Question: I'm trying to style a list with the following effect:

I can achieve this using :after, but that's only if the list's overflow-y property isn't set to scroll or auto (which causes overflow-x to become auto as well, see <URL>.
If I set the :after element's position to absolute, it won't scroll with the list.
Any idea how can I get this effect in a scrolling list?
Thanks
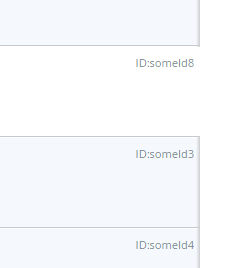
Answer: A simple workaround to this would be to use a box-shadow property for the container. This way, elements would automatically overwrite it while it would be visible if container was empty.
'''
box-shadow: inset -1px 0 0 0 #C4CAD2;
'''
Here is a fiddle : <URL>
By the way note that scrollbars placed on the right of the container will hide the effect.